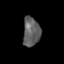
Tissue: prostate
Cell type: T cells
Senescence score: 0.2583
Nuclear area (px): 482
Mean DAPI intensity: 96.56